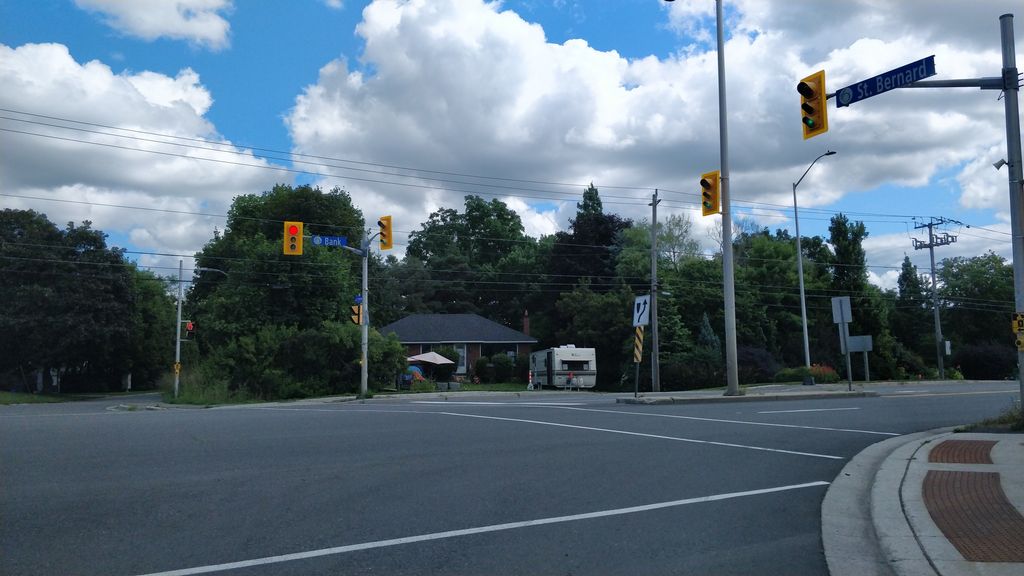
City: ottawa-gatineau